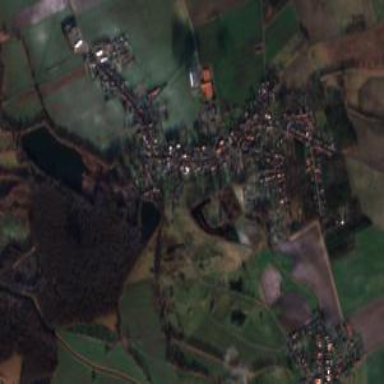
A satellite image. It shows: Village.